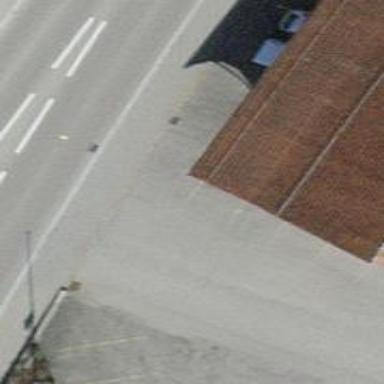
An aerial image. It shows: Bus stop with platform for public transport.